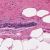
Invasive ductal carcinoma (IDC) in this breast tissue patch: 0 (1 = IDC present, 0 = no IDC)